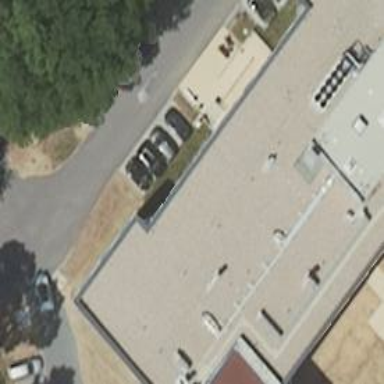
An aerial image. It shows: White hospital building with flat roof.